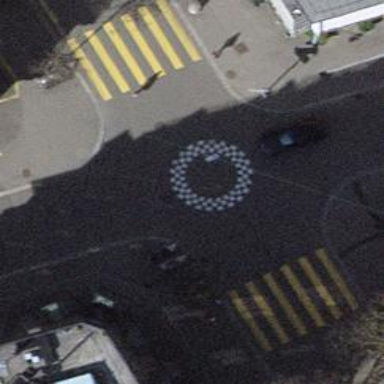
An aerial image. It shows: Rosette traffic calming feature.